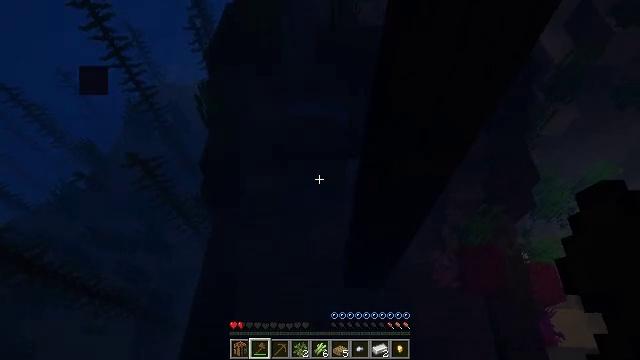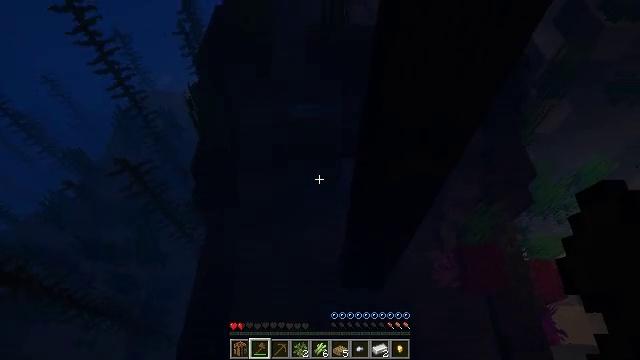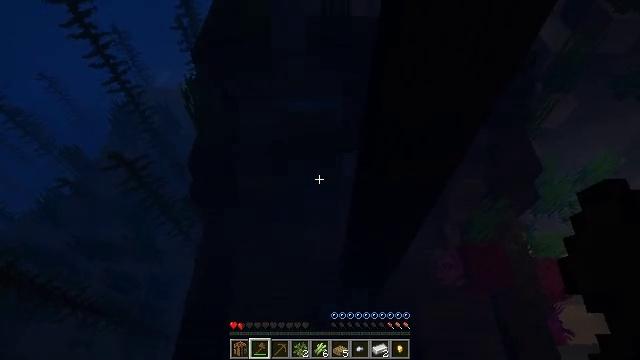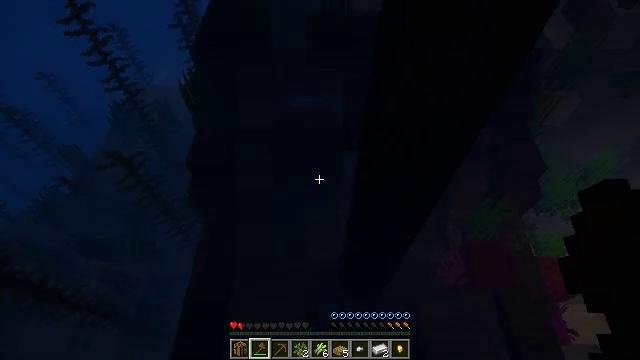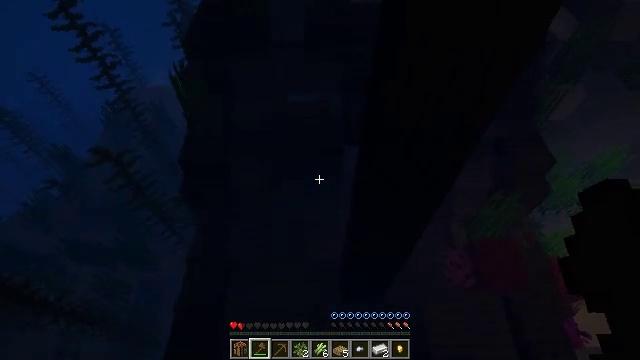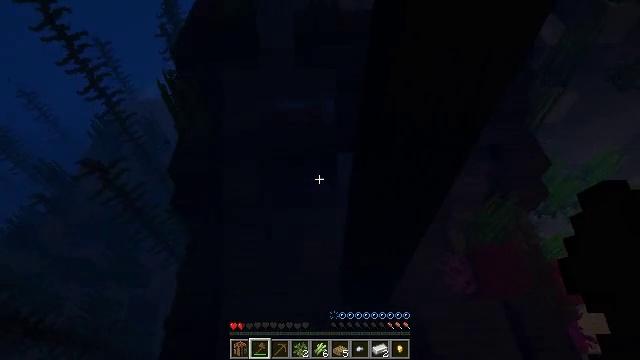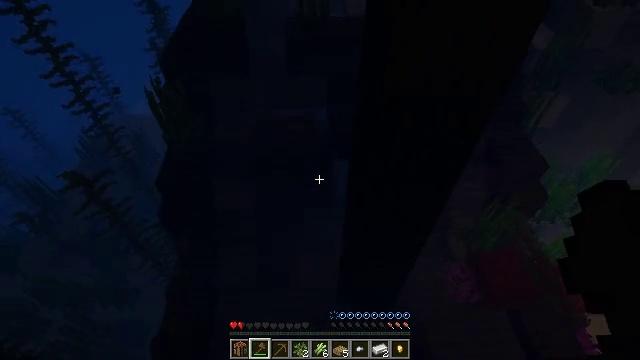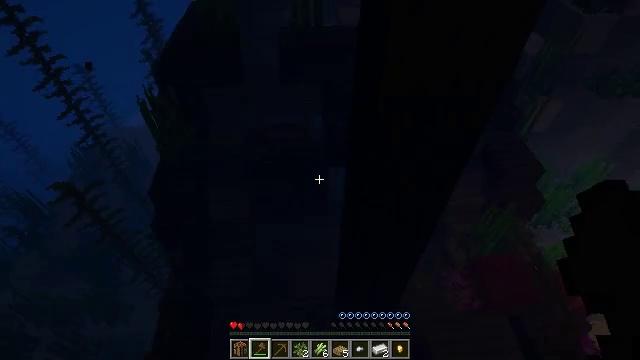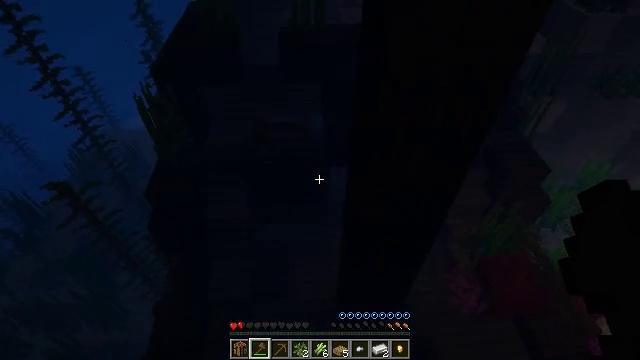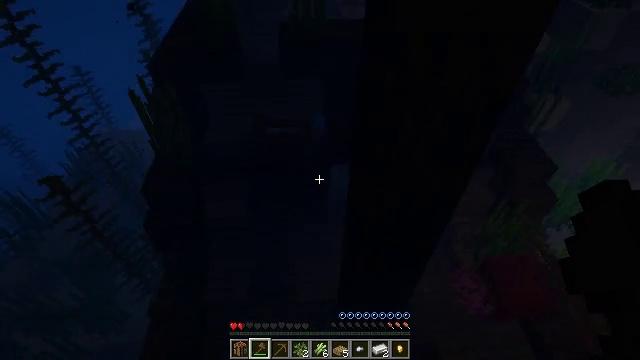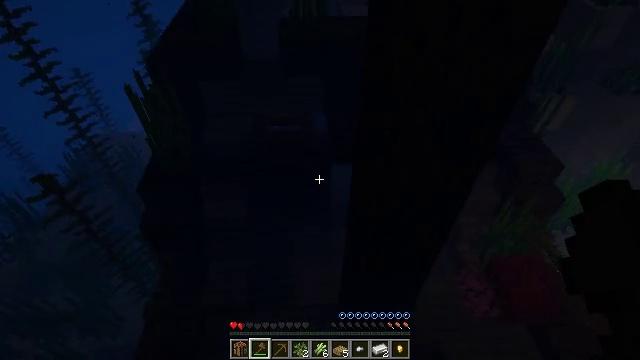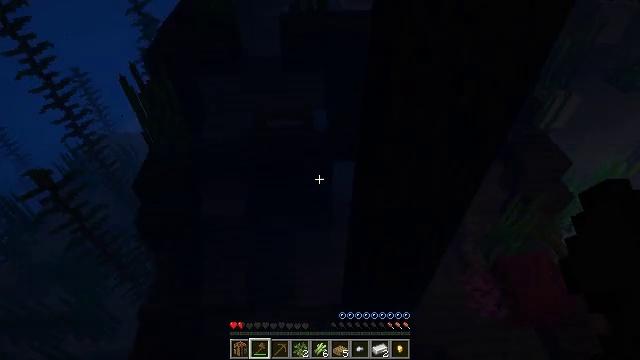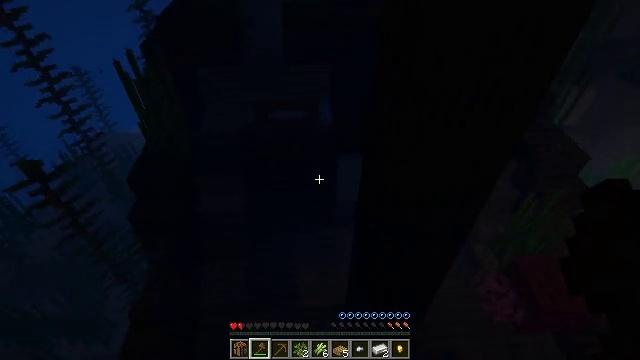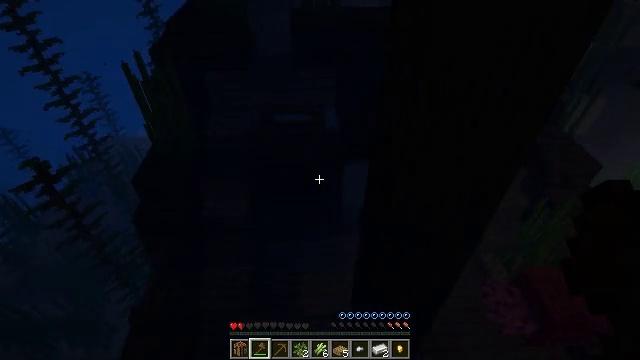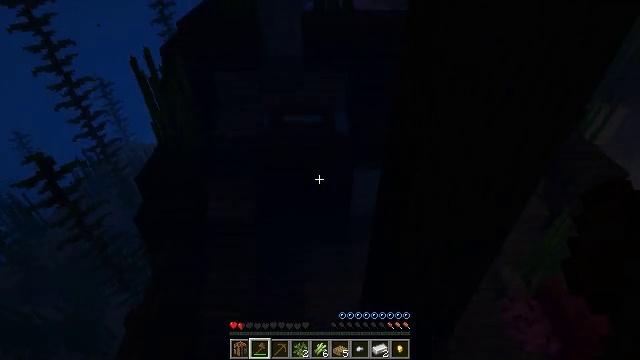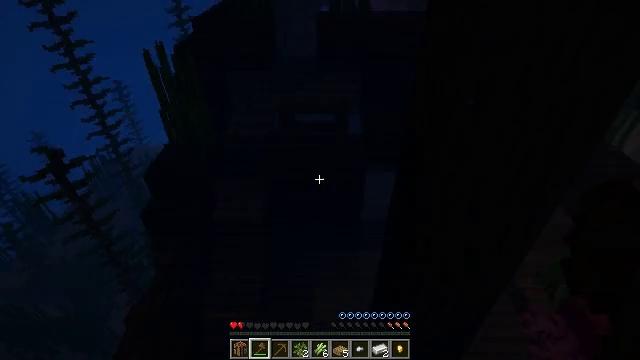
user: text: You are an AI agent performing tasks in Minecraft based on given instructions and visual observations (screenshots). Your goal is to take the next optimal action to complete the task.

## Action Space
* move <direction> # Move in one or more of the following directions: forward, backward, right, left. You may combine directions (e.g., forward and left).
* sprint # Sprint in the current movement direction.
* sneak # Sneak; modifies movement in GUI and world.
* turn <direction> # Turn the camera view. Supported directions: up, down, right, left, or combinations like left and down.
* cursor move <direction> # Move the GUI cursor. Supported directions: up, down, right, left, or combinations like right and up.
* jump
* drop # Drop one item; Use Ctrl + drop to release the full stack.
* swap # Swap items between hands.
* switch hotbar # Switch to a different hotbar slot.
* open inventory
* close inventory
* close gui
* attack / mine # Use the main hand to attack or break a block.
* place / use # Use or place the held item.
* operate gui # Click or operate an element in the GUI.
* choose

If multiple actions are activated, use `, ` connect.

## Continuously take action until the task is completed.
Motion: motion action
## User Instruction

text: Break the spruce slab from a structure.
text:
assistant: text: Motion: move forward, sneak, turn right
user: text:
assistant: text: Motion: move forward, sneak
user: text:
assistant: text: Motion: move forward, sneak
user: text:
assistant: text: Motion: move forward, sneak
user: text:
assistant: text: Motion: move forward and move left, sneak, turn right and up
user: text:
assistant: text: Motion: move forward and move left, sneak, turn right and up
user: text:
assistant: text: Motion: move forward and move left, sneak, turn right and up
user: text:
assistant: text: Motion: move forward and move left, sneak
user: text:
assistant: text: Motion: move forward and move left, sneak
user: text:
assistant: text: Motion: move forward and move left, sneak
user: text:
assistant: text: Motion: move forward and move left, sneak
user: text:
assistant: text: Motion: move forward and move left, sneak, turn up
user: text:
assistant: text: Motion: move forward, sneak, turn left and up
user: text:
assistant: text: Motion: move forward, sneak, turn left and up
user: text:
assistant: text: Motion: move forward, sneak, turn left and up, jump
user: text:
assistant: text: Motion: move forward, sneak, turn left and up, jump
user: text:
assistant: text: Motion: move forward, sneak, jump
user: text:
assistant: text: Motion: move forward, sneak, jump
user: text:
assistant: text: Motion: move forward, sneak, jump
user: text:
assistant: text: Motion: move forward, sneak, jump
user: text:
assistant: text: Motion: move forward, sneak, jump
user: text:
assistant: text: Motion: move forward, sneak, jump
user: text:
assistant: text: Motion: move forward, sneak, jump
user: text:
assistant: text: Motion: move forward, jump
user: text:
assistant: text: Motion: move forward, jump
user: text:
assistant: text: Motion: move forward, jump
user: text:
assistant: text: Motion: move forward, jump
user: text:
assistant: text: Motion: move forward, jump
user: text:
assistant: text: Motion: move forward, jump
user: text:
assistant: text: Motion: move forward, jump